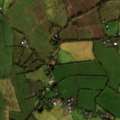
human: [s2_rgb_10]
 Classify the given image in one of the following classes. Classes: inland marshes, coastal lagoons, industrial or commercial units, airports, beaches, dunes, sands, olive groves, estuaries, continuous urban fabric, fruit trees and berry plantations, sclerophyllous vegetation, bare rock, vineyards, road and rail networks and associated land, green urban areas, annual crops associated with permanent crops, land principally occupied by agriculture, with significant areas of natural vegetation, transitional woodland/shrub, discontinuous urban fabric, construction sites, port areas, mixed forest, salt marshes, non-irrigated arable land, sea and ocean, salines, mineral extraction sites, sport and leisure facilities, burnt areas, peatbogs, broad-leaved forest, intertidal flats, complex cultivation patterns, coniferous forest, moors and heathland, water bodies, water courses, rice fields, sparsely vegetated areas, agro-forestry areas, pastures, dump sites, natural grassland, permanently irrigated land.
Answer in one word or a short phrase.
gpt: non-irrigated arable land, pastures